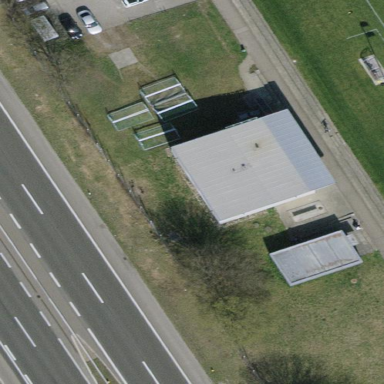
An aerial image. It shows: Office building.